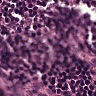
Metastatic tissue present: no